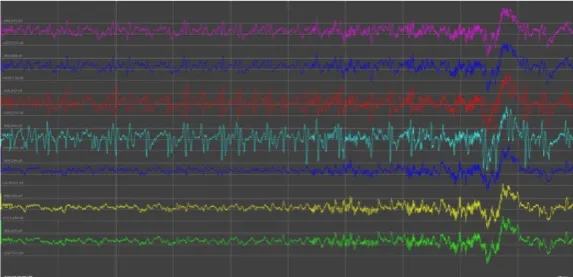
A-C. Electrographic recordings as seen in the OSUP contacts 6-7, OLAT contacts 5-6, and PULV contacts 1-3.
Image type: electrography (ekg)